Question: i created a list with an index on the right side, thanks to <URL> files. Here is my activity:
'''
public class FindByname extends Activity {
private Database db = new Database(this);
private IndexableListView mListView;
@Override
public void onCreate(Bundle savedInstanceState) {
super.onCreate(savedInstanceState);
setContentView(R.layout.indexable);
SQLiteDatabase dbR = db.getReadableDatabase();
ArrayList<User> list = new ArrayList<User>();
list = createFullList(dbR);
ContentAdapter adapter = new ContentAdapter(this, R.layout.user_list_row, list);
mListView = (IndexableListView) findViewById(R.id.listview);
mListView.setAdapter(adapter);
mListView.setFastScrollEnabled(true);
}
private ArrayList<User> createFullList(SQLiteDatabase rw) {
ArrayList<User> list = new ArrayList<User>();
Cursor result = rw.rawQuery("SELECT _id, title, phone, city, category FROM users ORDER BY title ASC", null);
while (result.moveToNext()) {
list.add(new User(result.getString(0), result.getString(1), result.getString(2), result.getString(3), result.getString(4)));
}
result.close();
return list;
}
private class ContentAdapter extends MyAdapter implements SectionIndexer {
private String mSections = "#ABCDEFGHIJKLMNOPQRSTUVWXYZ";
public ContentAdapter(Context context, int textViewResourceId, List<User> objects) {
super(context, textViewResourceId, objects);
}
@Override
public int getPositionForSection(int section) {
// If there is no item for current section, previous section will be selected
for (int i = section; i >= 0; i--) {
for (int j = 0; j < getCount(); j++) {
if (i == 0) {
// For numeric section
for (int k = 0; k <= 9; k++) {
if (StringMatcher.match(String.valueOf(getItem(j).getNome_user().charAt(0)), String.valueOf(k)))
return j;
}
} else {
if (StringMatcher.match(String.valueOf(getItem(j).getNome_user().charAt(0)), String.valueOf(mSections.charAt(i))))
return j;
}
}
}
return 0;
}
@Override
public int getSectionForPosition(int position) {
return 0;
}
@Override
public Object[] getSections() {
String[] sections = new String[mSections.length()];
for (int i = 0; i < mSections.length(); i++)
sections[i] = String.valueOf(mSections.charAt(i));
return sections;
}
}
}
'''
I get something like this:

The problem is that since my items are clickable the click on the index doesn't work. The letters on the index are clickable only during list scrolling! If i stop scrolling when i click on letters (before the disappearing of the index) it triggers the click on the list items, instead of the click on the index letters.
Here is MyAdapter class to handle click listener on list items:
'''
public class MyAdapter extends ArrayAdapter<User> {
private Context context;
private int layoutid;
private List<User> data;
public MyAdapter(Context context, int textViewResourceId, List<User> objects) {
super(context, textViewResourceId, objects);
this.context = context;
this.layoutid = textViewResourceId;
data = objects;
}
public int getCount() {
return data.size();
}
@Override
public User getItem(int position) {
return data.get(position);
}
@Override
public long getItemId(int position) {
return position;
}
public View getView(final int position, View convertView, ViewGroup parent) {
View row = convertView;
UserHolder holder = null;
if (row == null) {
LayoutInflater inflater = ((Activity)context).getLayoutInflater();
row = inflater.inflate(layoutid, parent, false);
holder = new UserHolder();
holder.name = (TextView) row.findViewById(R.id.nameUser);
holder.city = (TextView) row.findViewById(R.id.cityUser);
holder.rating = (RatingBar) row.findViewById(R.id.ratingUser);
holder.distance = (TextView) row.findViewById(id.distanceKm);
holder.category = (TextView) row.findViewById(R.id.catUser);
row.setTag(holder);
} else {
holder = (UserHolder)row.getTag();
}
User user = data.get(position);
holder.name.setText(user.getNome_user());
holder.city.setText(user.getComune());
holder.rating.setRating(user.getVoto());
holder.distance.setText(user.getDistanza());
holder.category.setText(user.getCategory());
LayerDrawable stars = (LayerDrawable) holder.rating.getProgressDrawable();
stars.getDrawable(2).setColorFilter(Color.rgb(255, 215, 0), android.graphics.PorterDuff.Mode.SRC_ATOP);
row.setOnClickListener(new View.OnClickListener() {
@Override
public void onClick(View v) {
User merc = getItem(position);
Intent intent = new Intent(context, ViewUser.class);
intent.putExtra("id", merc.getId());
context.startActivity(intent);
}
});
return row;
}
static class UserHolder {
TextView name;
TextView city;
RatingBar rating;
TextView distance;
TextView category;
}
}
'''
What could be the problem?
Sorry for my english
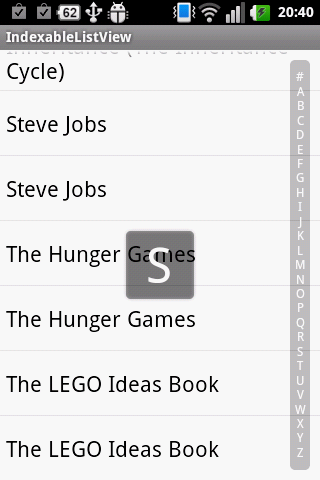
Answer: This works in the IndexableListViewActivity of github.
'''
mListView.setOnItemClickListener(new OnItemClickListener(){
public void onItemClick(AdapterView<?> arg0, View arg1, int position, long arg3)
{
Toast.makeText(IndexableListViewActivity.this,
"position: " + position + "
" + mItems.get(position), Toast.LENGTH_SHORT).show();
}});
'''
For your FindByName Activity it would be more like:
'''
mListView.setOnItemClickListener(new OnItemClickListener(){
public void onItemClick(AdapterView<?> arg0, View arg1, int position, long arg3)
{
User user = list.get(position);
Toast.makeText(FindByName.this,
"position: " + position + "
" + user.getNome_user(), Toast.LENGTH_SHORT).show();
}});
'''